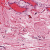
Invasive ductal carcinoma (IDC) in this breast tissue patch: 0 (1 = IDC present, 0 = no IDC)